Interaction volume radius: 5 \u00c5
Interaction volume height: 25 \u00c5
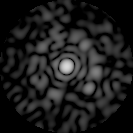
Disorder parameter: 0.866